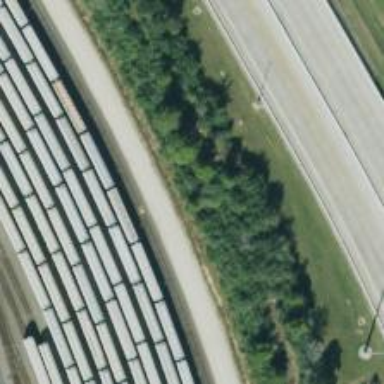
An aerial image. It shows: Railway spur service.